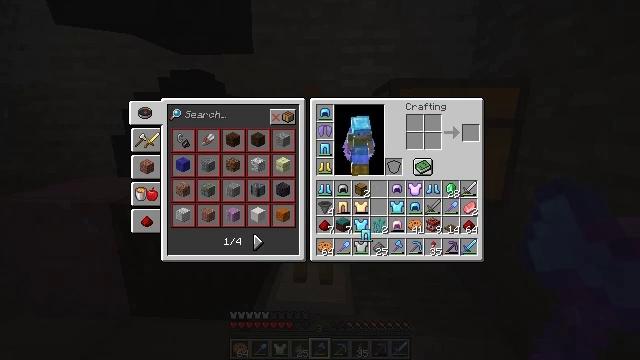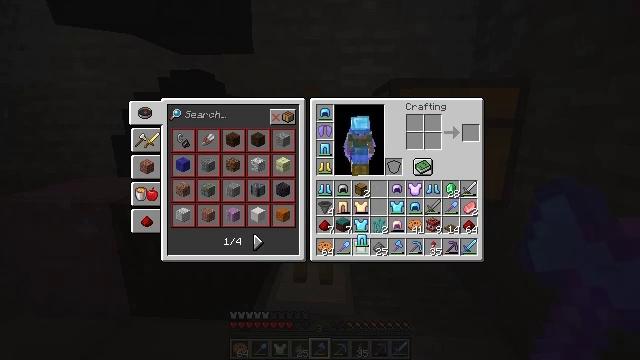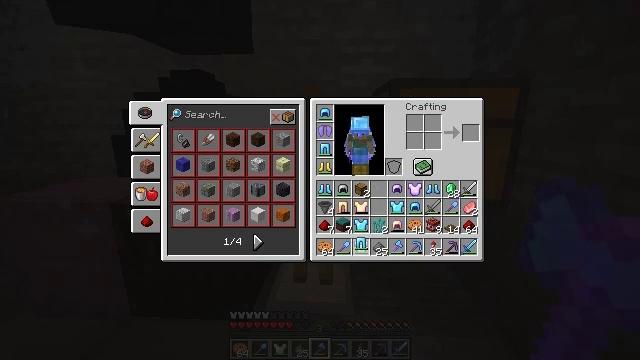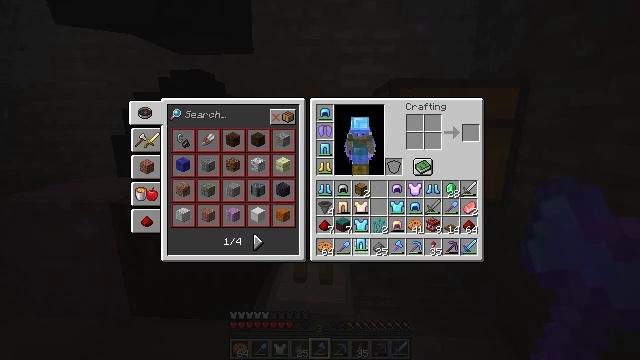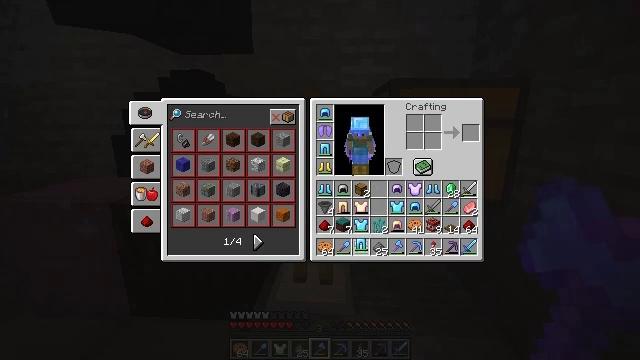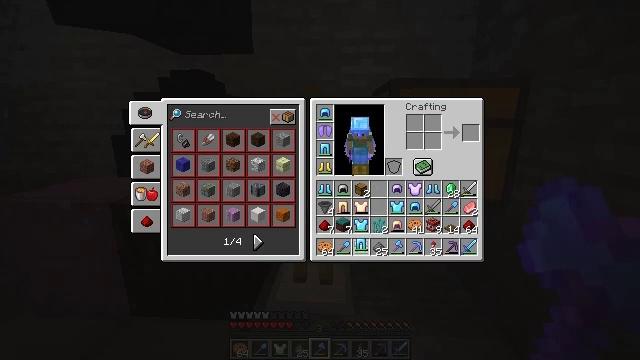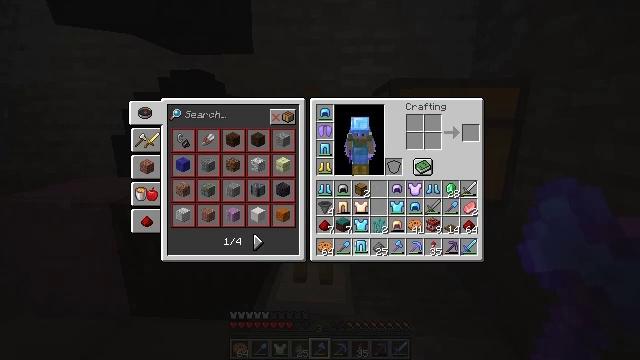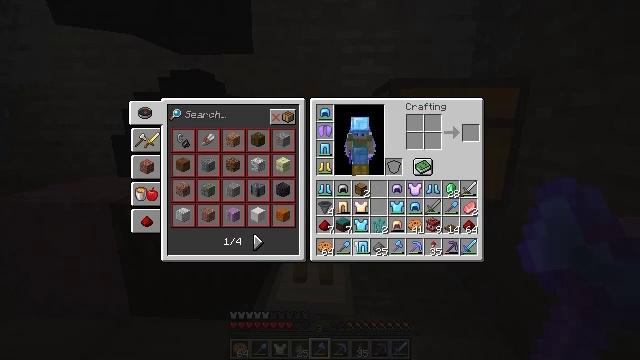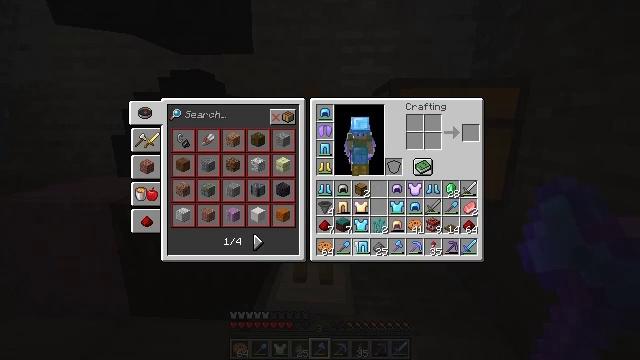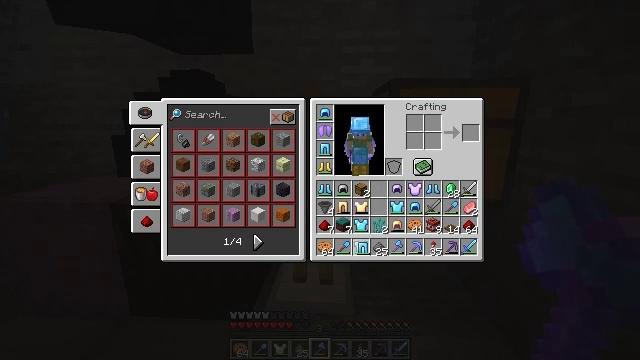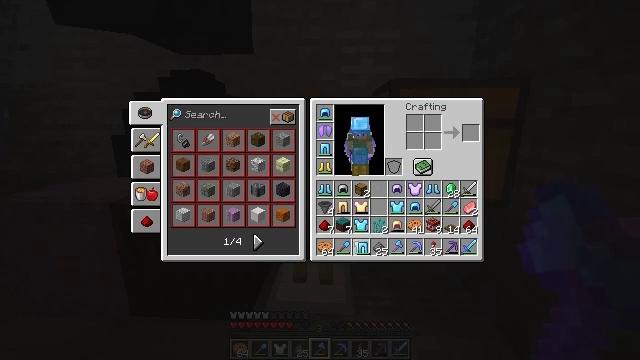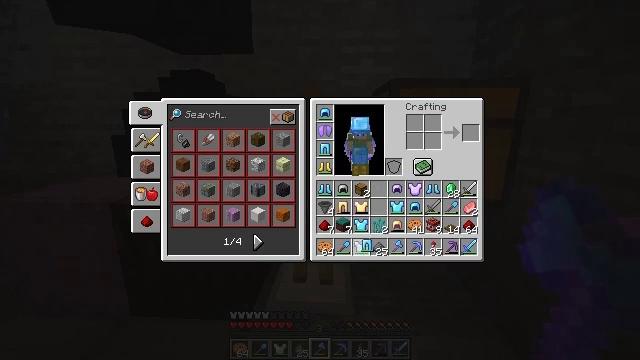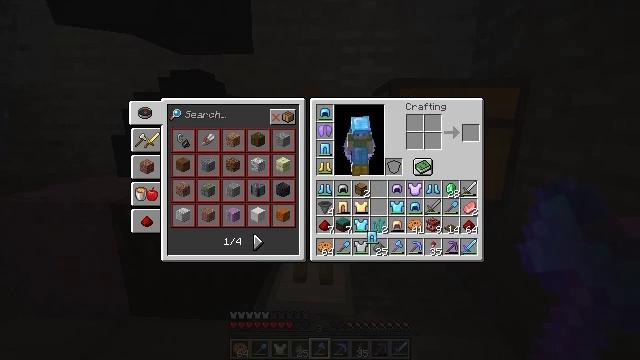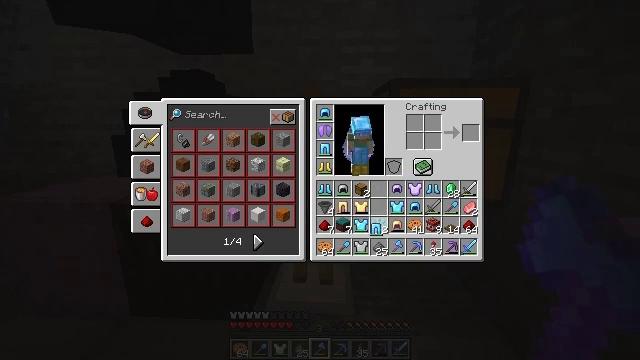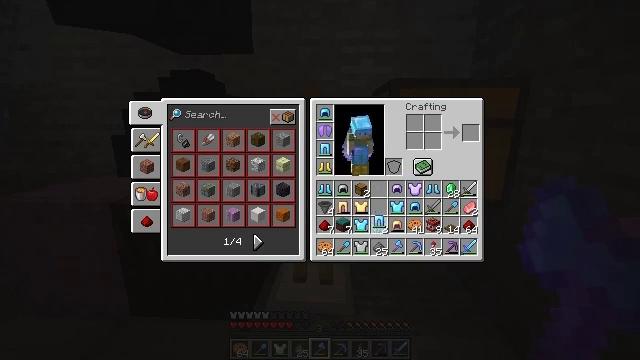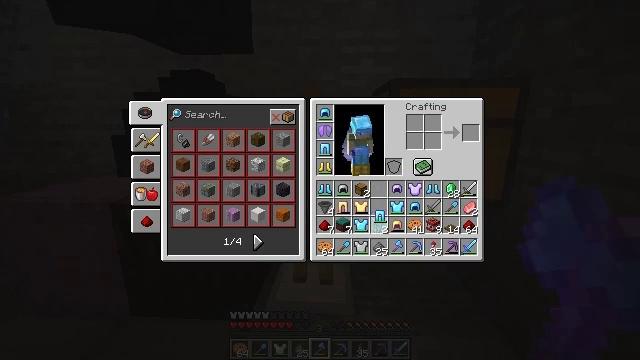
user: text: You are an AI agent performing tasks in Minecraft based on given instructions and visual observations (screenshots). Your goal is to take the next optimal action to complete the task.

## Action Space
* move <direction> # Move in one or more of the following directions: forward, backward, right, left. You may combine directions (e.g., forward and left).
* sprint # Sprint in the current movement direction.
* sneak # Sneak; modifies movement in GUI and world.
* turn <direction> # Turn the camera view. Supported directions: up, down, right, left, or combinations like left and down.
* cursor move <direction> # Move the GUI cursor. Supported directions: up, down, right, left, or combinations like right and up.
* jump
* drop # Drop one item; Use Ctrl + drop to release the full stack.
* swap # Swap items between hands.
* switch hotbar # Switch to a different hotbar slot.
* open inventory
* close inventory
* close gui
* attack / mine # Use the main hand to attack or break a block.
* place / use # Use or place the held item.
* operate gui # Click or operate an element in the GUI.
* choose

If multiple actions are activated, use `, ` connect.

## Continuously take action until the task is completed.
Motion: motion action
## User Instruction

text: Use gold nuggets and a carrot on the crafting table for a golden carrot.
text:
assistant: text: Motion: no_op
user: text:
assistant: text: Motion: no_op
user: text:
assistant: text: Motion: no_op
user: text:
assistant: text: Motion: no_op
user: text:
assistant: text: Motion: no_op
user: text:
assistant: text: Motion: no_op
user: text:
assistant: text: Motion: no_op
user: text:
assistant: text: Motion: no_op
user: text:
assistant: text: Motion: attack / mine
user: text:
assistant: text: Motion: attack / mine
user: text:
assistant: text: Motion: attack / mine
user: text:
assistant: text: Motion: turn up
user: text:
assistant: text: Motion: turn up
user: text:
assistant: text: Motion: turn up
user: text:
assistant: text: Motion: no_op
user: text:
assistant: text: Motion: no_op
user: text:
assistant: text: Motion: no_op
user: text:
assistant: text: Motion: no_op
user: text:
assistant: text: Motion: no_op
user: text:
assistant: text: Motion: no_op
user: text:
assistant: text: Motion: attack / mine
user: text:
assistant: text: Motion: attack / mine
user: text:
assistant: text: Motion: attack / mine
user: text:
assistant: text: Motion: no_op
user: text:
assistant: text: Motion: no_op
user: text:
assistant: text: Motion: no_op
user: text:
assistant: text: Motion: no_op
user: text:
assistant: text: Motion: turn left
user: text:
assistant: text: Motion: turn left
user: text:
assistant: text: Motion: no_op